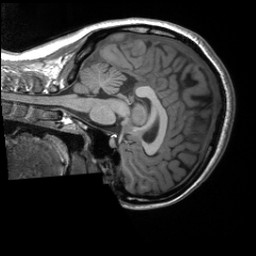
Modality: T1w
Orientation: sagittal
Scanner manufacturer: siemens
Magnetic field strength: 3 T
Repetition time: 2 s
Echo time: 0.0023 s